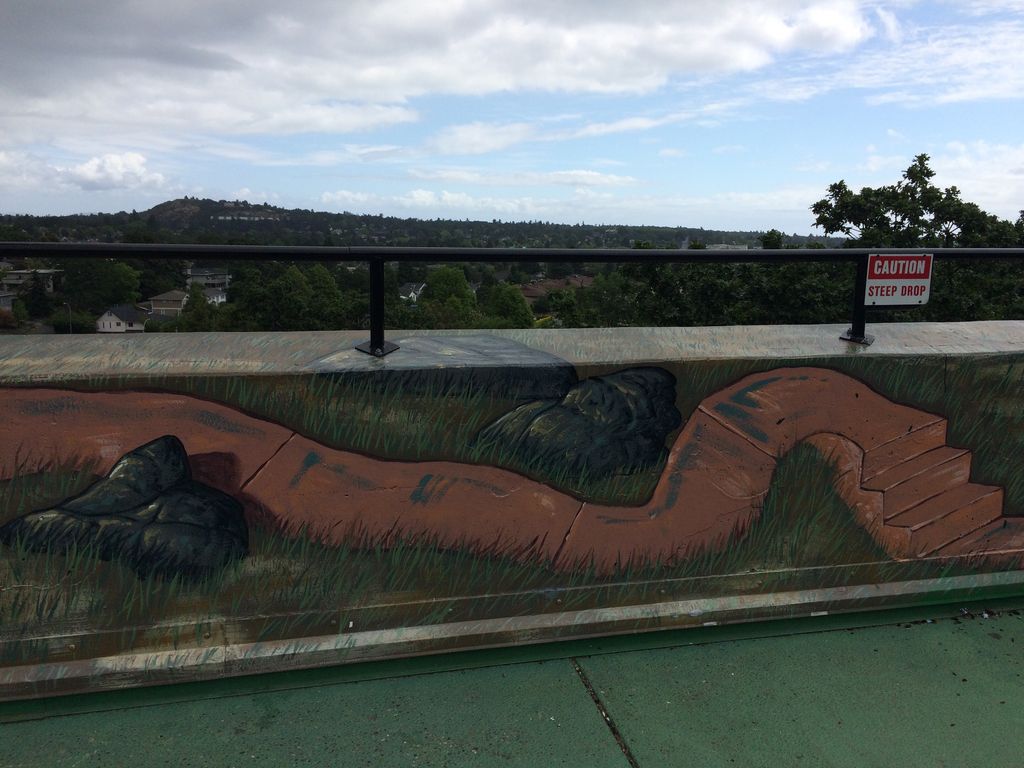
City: victoria